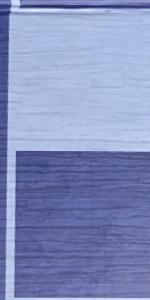
Label: Empty